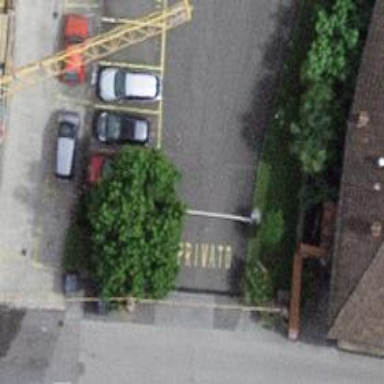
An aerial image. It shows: Lift gate barrier.